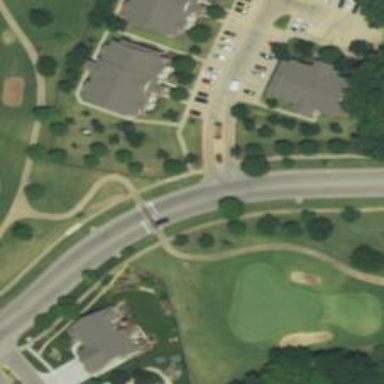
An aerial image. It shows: Service road designated as golf cart path.